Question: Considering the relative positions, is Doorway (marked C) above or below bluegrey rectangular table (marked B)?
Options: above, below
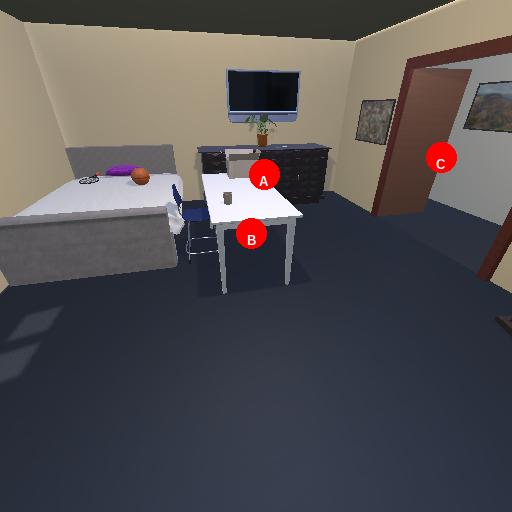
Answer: above